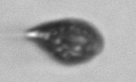
Label: Euglena